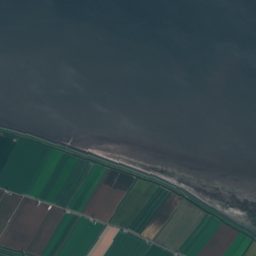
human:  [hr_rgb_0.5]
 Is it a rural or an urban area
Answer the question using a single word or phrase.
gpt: rural

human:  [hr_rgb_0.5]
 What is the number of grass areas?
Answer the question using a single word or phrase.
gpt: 12

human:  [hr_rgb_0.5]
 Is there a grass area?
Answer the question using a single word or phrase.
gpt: yes

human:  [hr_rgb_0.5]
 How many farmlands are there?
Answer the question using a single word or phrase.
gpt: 16

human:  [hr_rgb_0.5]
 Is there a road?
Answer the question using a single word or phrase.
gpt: yes

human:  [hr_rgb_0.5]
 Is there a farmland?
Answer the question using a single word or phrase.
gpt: yes

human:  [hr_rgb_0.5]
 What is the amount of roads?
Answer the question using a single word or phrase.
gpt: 10

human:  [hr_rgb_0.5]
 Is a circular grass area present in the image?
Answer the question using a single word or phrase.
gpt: no

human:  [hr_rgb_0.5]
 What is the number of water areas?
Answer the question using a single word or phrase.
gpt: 5

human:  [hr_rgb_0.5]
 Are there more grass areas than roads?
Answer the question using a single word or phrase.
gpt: yes

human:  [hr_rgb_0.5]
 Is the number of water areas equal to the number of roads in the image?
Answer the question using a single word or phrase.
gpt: no

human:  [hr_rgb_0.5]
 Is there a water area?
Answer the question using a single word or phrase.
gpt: yes

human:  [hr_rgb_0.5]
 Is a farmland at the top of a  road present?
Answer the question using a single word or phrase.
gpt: yes

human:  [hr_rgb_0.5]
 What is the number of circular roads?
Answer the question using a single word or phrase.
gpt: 0

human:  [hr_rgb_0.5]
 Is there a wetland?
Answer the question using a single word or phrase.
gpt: yes

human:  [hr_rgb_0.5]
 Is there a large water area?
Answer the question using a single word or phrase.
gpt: yes

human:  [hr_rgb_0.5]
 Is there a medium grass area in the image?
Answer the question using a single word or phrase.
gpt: no

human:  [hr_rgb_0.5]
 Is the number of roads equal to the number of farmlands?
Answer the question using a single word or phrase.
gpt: no

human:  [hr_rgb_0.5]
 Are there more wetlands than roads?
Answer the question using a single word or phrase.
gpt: no

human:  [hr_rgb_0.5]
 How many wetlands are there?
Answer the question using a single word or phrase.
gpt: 5

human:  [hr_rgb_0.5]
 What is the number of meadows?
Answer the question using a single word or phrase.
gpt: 1

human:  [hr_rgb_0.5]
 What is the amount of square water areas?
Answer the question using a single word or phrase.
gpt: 0

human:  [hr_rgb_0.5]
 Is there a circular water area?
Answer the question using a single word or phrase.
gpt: no

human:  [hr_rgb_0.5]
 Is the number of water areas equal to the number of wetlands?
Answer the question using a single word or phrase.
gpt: yes

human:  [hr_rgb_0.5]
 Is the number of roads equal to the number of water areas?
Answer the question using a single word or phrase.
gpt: no

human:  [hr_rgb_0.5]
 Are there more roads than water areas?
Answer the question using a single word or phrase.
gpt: yes

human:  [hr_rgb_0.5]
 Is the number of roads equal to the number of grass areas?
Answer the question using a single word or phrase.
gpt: no

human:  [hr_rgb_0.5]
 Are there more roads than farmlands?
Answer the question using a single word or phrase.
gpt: no

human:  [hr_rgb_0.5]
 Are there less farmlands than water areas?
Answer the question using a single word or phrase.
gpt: no

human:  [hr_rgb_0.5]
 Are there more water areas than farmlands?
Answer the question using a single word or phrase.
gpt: no

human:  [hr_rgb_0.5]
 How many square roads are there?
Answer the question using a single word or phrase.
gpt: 0

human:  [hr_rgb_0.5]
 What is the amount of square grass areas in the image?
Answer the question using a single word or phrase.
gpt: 0

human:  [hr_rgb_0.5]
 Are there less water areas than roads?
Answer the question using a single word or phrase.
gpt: yes

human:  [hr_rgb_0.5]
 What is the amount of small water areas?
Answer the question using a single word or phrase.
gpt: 0

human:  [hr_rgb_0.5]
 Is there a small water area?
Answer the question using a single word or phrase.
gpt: no

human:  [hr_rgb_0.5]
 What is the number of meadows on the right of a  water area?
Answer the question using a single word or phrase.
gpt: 0

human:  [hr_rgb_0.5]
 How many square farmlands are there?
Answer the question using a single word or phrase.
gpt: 0

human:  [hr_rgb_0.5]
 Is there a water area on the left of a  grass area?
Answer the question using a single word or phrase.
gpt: yes

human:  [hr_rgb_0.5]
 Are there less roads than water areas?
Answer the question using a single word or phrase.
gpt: no

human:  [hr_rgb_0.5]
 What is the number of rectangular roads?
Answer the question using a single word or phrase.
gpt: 0

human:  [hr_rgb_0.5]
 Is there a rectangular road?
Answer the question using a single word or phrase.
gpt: no

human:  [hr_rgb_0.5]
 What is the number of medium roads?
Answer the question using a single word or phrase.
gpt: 0

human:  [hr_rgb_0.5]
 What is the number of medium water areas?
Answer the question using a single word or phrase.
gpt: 2

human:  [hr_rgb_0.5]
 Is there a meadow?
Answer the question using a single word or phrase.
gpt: yes

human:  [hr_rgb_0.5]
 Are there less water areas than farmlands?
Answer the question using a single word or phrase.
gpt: yes

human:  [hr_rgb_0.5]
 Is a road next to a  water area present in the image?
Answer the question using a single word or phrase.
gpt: yes

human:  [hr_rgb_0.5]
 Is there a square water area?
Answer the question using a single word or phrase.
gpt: no

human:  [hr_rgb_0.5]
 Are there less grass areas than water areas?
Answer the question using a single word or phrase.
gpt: no

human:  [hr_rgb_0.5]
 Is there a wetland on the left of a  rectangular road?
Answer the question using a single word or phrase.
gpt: no

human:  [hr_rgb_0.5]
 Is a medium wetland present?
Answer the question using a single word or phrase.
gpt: no

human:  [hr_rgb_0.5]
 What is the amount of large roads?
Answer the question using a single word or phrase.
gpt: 0

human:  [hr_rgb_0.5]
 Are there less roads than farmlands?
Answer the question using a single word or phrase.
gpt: yes

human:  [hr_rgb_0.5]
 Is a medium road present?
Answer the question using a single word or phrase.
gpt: no

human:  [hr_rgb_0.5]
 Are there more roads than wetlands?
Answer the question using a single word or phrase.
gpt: yes

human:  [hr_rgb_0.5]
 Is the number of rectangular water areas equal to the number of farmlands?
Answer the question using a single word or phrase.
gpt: no

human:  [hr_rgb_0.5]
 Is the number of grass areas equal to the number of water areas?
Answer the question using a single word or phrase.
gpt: no

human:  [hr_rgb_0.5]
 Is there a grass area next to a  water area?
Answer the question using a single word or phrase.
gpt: yes

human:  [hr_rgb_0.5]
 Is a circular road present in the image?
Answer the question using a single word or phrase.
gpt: no

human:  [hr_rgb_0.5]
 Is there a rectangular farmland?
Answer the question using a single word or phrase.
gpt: yes

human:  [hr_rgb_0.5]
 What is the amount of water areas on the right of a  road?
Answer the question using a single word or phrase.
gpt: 4

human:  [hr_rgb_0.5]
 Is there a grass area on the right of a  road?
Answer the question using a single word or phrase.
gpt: yes

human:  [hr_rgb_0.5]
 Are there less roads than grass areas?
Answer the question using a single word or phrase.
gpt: yes

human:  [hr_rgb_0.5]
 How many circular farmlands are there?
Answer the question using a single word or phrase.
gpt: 0

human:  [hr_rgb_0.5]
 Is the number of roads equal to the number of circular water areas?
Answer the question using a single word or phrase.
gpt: no